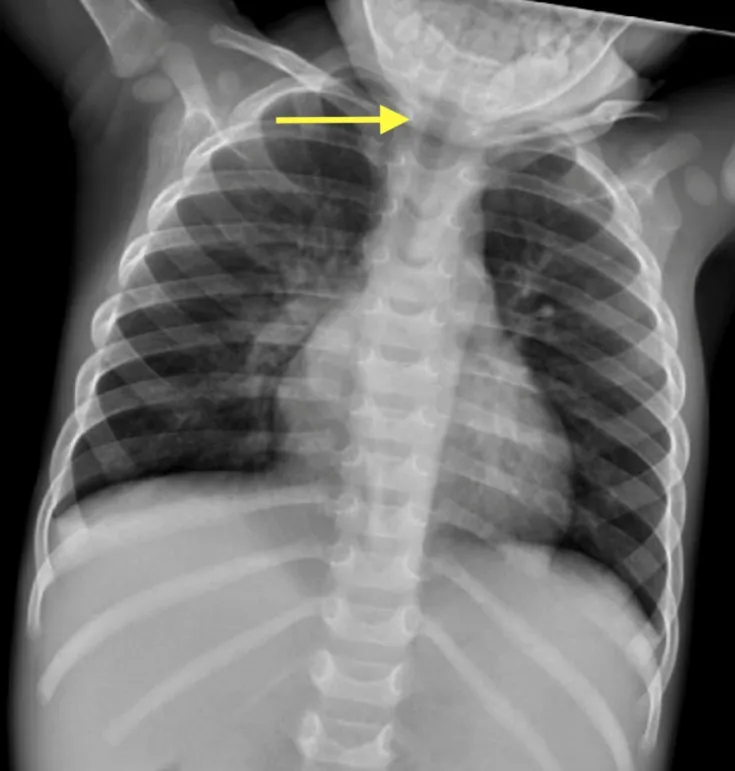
Chest radiograph on day of discharge from initial pediatric intensive care unit (PICU) admission showing clinical improvement of stenosis.
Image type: radiology (x_ray)